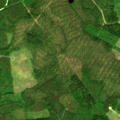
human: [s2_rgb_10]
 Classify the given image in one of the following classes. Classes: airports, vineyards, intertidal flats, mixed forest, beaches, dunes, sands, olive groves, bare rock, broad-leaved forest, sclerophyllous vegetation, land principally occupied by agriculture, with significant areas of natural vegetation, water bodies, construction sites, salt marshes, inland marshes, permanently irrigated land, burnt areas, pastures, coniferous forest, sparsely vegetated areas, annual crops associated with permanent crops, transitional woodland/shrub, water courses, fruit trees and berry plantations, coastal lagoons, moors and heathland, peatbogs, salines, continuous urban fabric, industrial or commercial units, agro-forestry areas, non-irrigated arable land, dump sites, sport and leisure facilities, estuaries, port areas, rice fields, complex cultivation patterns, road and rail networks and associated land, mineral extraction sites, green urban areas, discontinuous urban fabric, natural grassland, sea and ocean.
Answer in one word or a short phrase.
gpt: coniferous forest, mixed forest